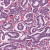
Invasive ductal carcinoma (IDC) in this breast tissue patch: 1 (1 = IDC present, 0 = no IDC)